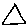
Label: triangle